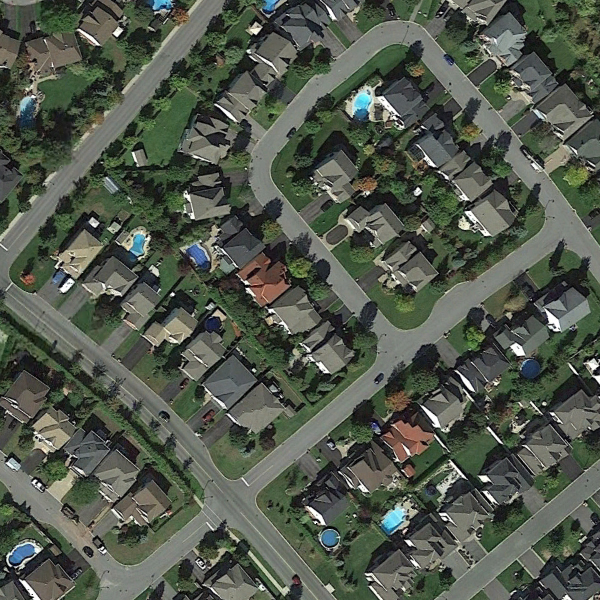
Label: DenseResidential